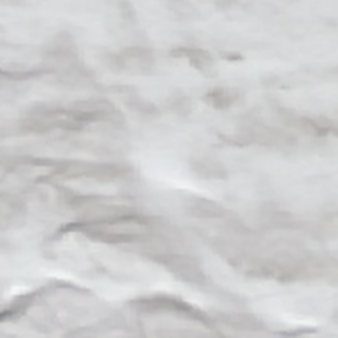
Label: other